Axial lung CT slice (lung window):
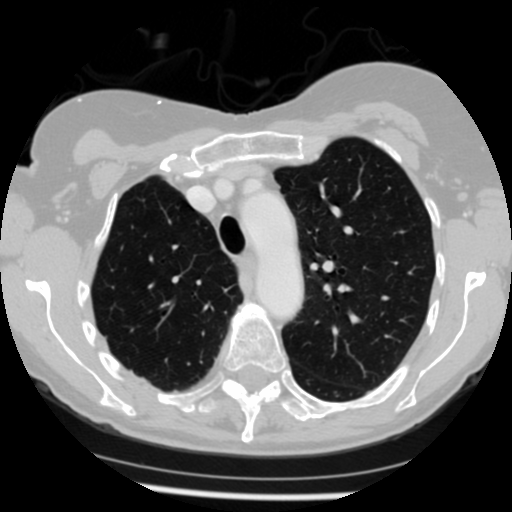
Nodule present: no